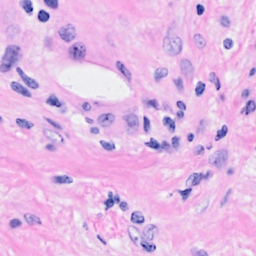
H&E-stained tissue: Breast